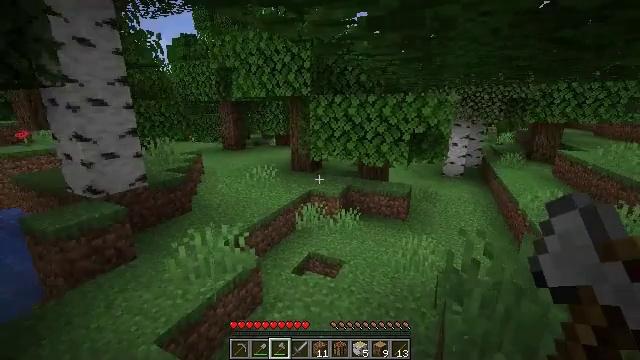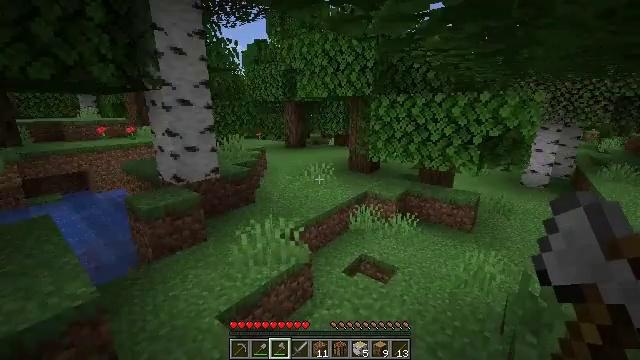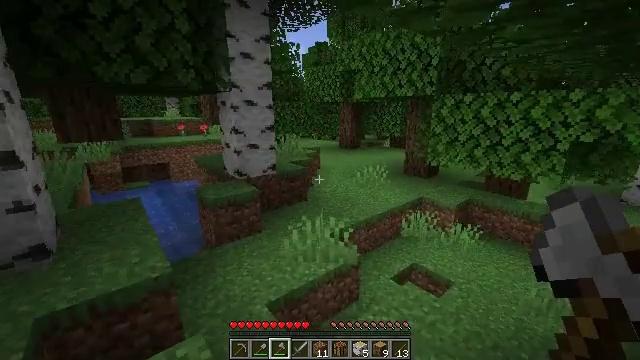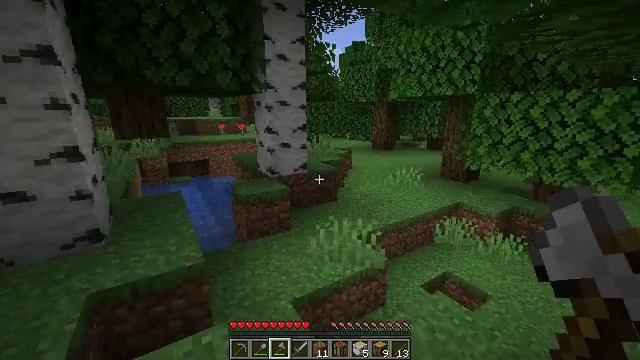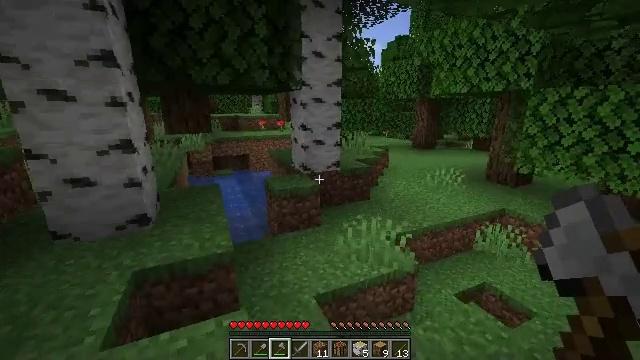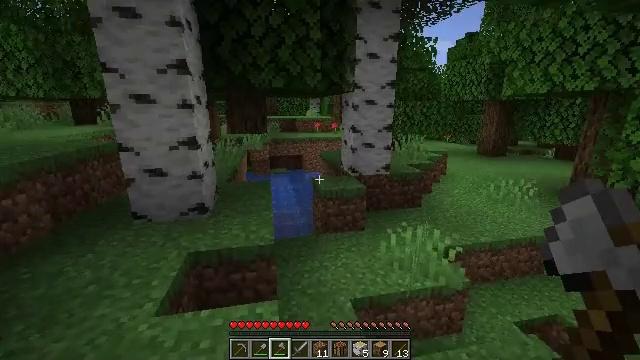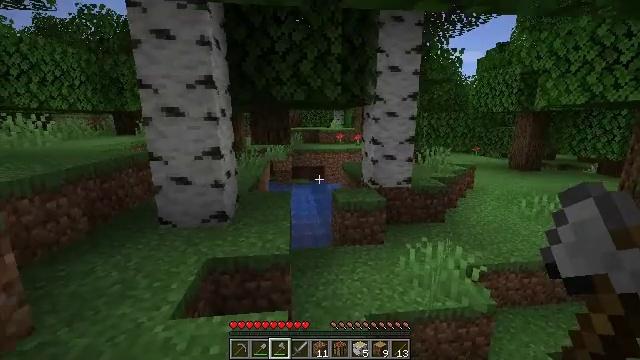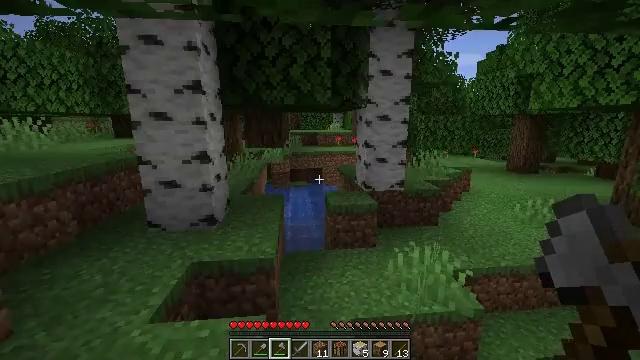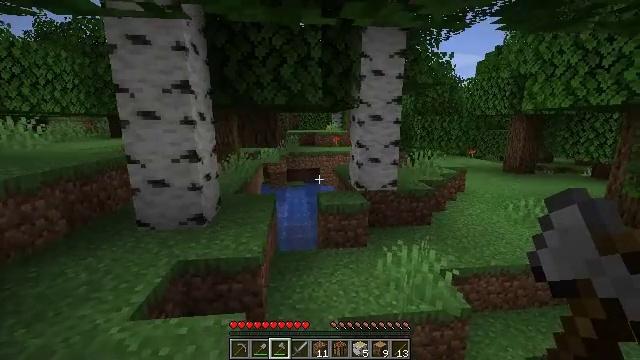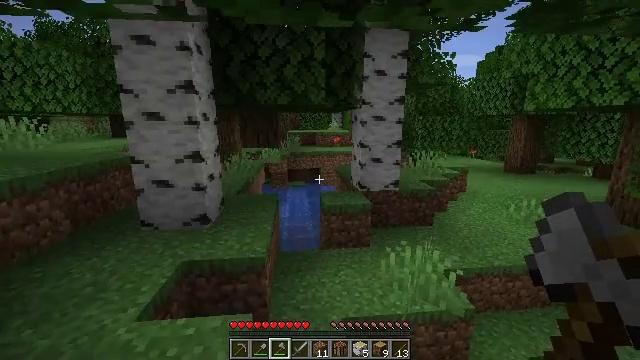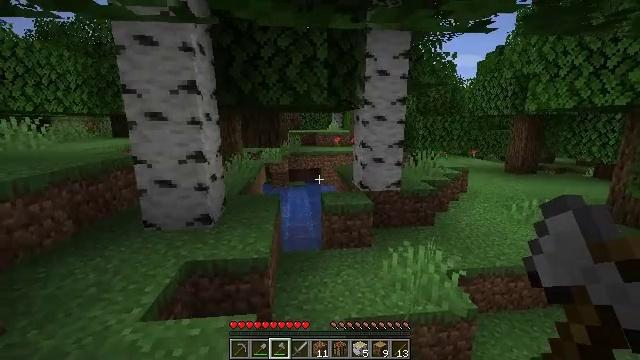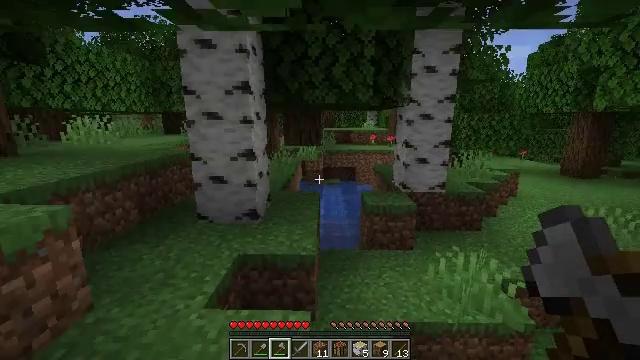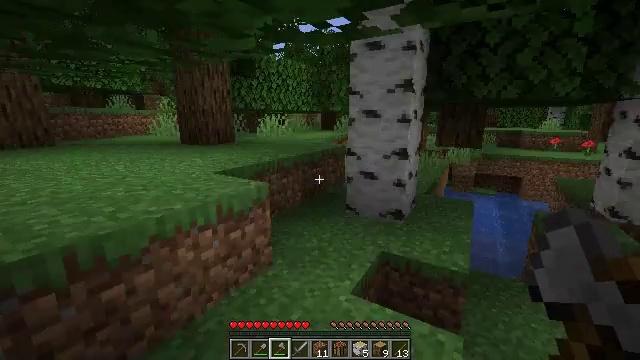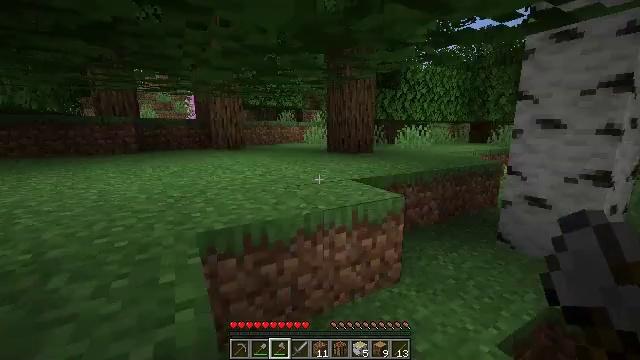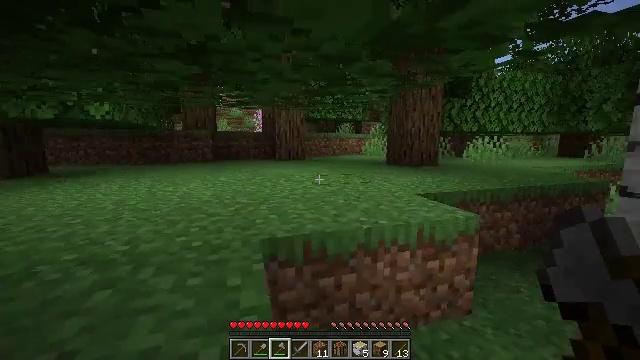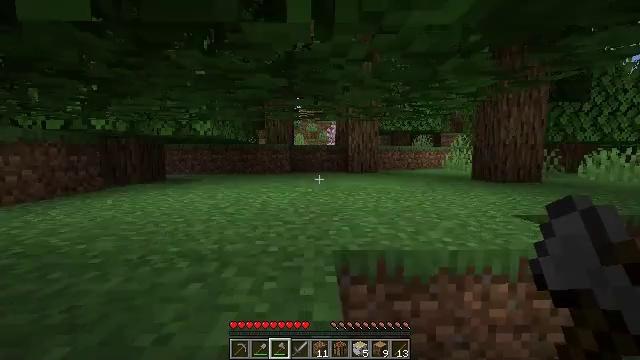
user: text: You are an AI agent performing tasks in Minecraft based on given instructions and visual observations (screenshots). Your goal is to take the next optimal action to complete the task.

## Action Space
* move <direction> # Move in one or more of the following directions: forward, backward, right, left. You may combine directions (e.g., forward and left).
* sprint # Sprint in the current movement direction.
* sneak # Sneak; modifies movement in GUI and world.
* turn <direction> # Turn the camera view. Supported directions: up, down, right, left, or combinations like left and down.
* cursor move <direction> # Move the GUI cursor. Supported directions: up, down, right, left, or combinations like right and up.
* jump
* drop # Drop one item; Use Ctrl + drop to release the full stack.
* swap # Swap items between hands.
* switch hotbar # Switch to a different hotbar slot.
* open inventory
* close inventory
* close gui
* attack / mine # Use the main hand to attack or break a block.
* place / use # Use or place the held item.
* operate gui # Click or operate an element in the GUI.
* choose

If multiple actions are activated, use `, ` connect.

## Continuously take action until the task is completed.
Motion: motion action
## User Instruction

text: Collect some oak leaves.
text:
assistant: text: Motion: turn left
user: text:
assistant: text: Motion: turn left
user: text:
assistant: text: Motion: move right, turn left
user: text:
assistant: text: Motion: move right, turn left
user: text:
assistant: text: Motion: move right, turn left
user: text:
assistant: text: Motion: move right, turn left and up
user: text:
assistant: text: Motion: move right
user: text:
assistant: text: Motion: move left
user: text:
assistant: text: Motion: move left
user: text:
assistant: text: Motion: move left
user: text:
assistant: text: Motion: move left, turn left
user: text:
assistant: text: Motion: move left, turn left
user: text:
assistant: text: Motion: turn left and up
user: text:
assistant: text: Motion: turn left and up
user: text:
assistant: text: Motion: turn left and up
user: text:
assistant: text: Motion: turn left and up
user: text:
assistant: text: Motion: turn left and up
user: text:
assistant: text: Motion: no_op
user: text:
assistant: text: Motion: no_op
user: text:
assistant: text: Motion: no_op
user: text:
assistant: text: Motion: move forward
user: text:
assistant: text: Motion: move forward
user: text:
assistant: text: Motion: move forward and move right, turn left
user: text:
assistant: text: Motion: move forward and move right, turn left and up
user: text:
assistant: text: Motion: move forward and move right, turn left and up
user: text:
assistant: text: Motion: move forward and move right, turn left and up
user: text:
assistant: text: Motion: move forward and move right
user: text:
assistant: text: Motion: move forward and move right
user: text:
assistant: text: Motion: move forward and move right
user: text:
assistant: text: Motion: move forward and move right